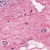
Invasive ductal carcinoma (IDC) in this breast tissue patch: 0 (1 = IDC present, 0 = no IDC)